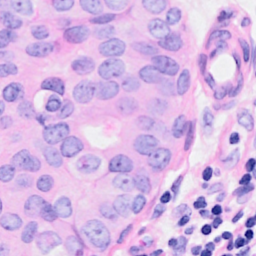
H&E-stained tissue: Breast